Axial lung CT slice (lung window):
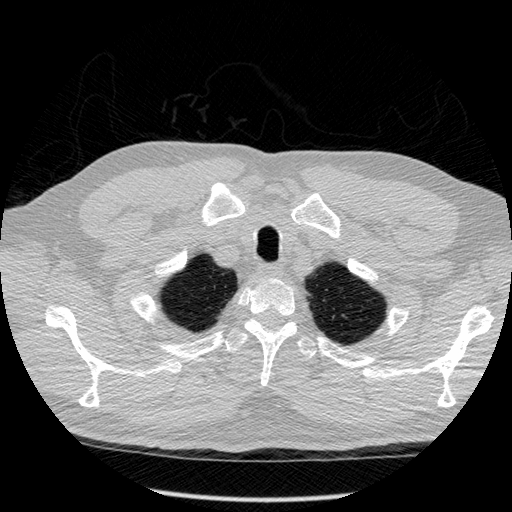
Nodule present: no